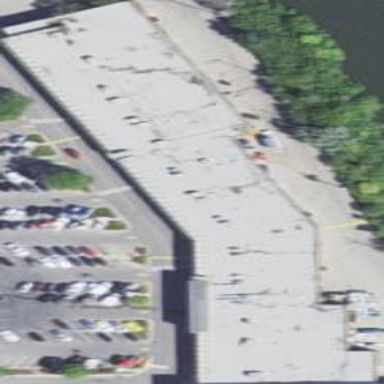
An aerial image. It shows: Retail building.